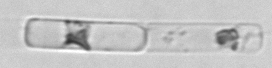
Label: Guinardia_delicatula